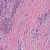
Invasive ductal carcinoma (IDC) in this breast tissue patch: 1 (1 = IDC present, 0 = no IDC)